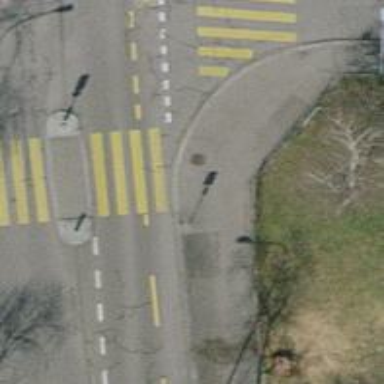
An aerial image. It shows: Kerb barrier.